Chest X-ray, PA view. Patient: 55 years old, sex F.
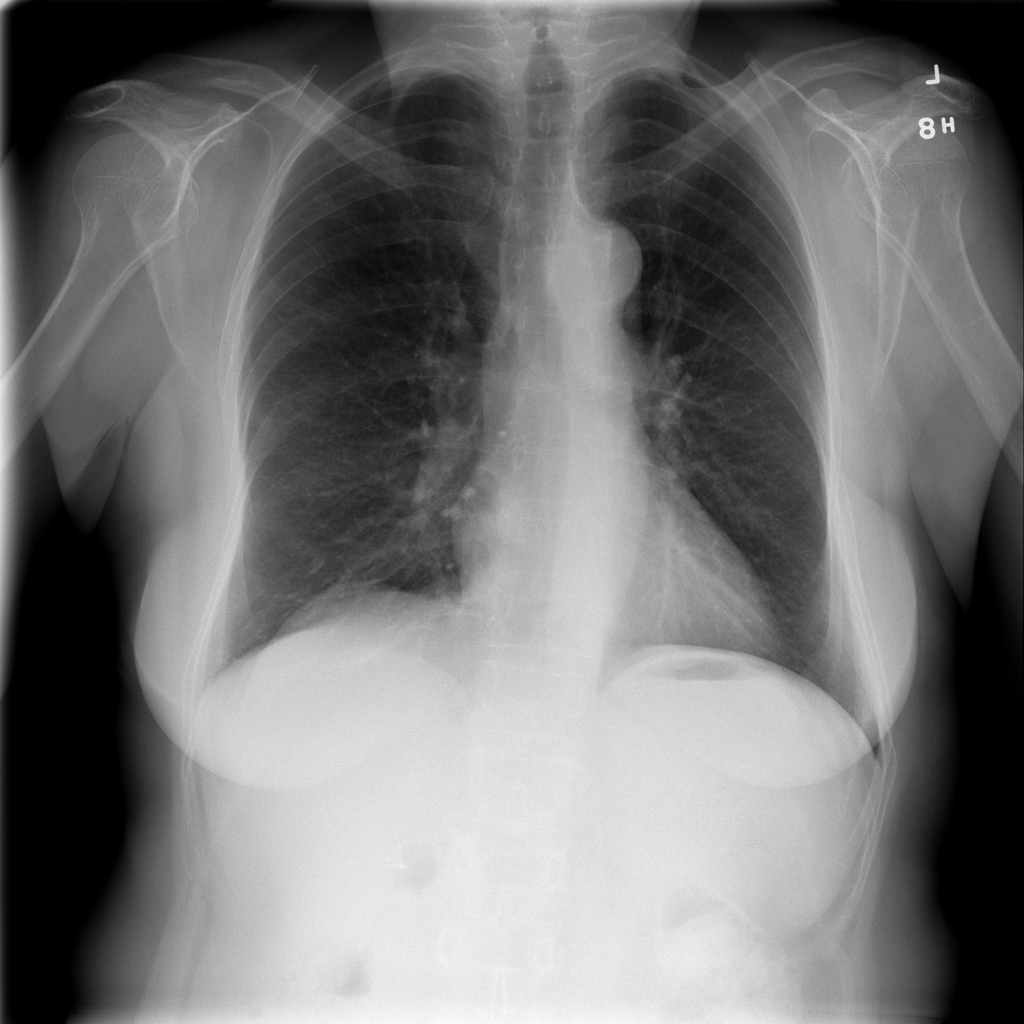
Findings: Hernia